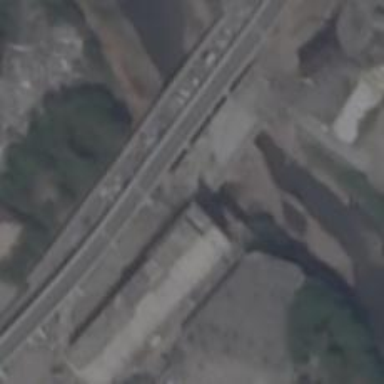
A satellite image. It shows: Primary highway with bridge.